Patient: sex M, age 47
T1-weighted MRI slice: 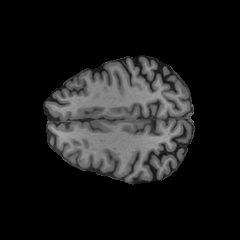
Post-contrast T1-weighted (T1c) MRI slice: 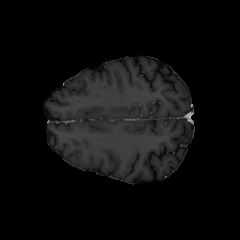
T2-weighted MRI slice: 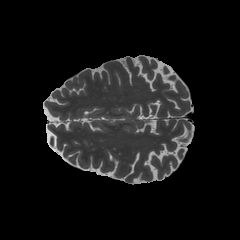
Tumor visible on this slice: no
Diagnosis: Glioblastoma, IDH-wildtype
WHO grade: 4